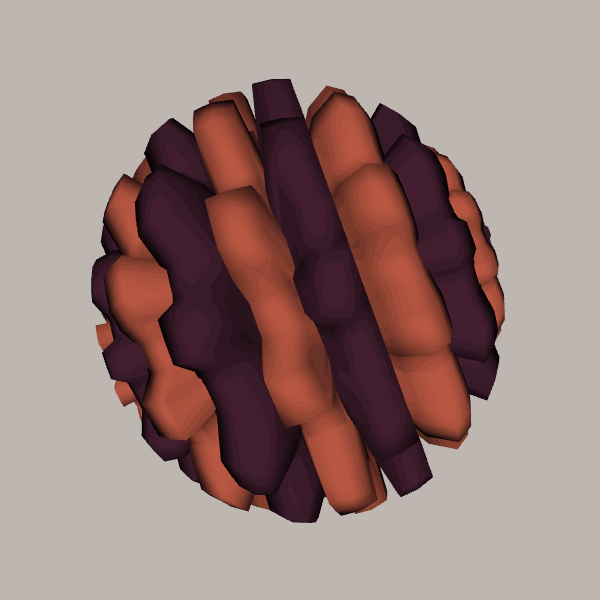
Background: light